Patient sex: F
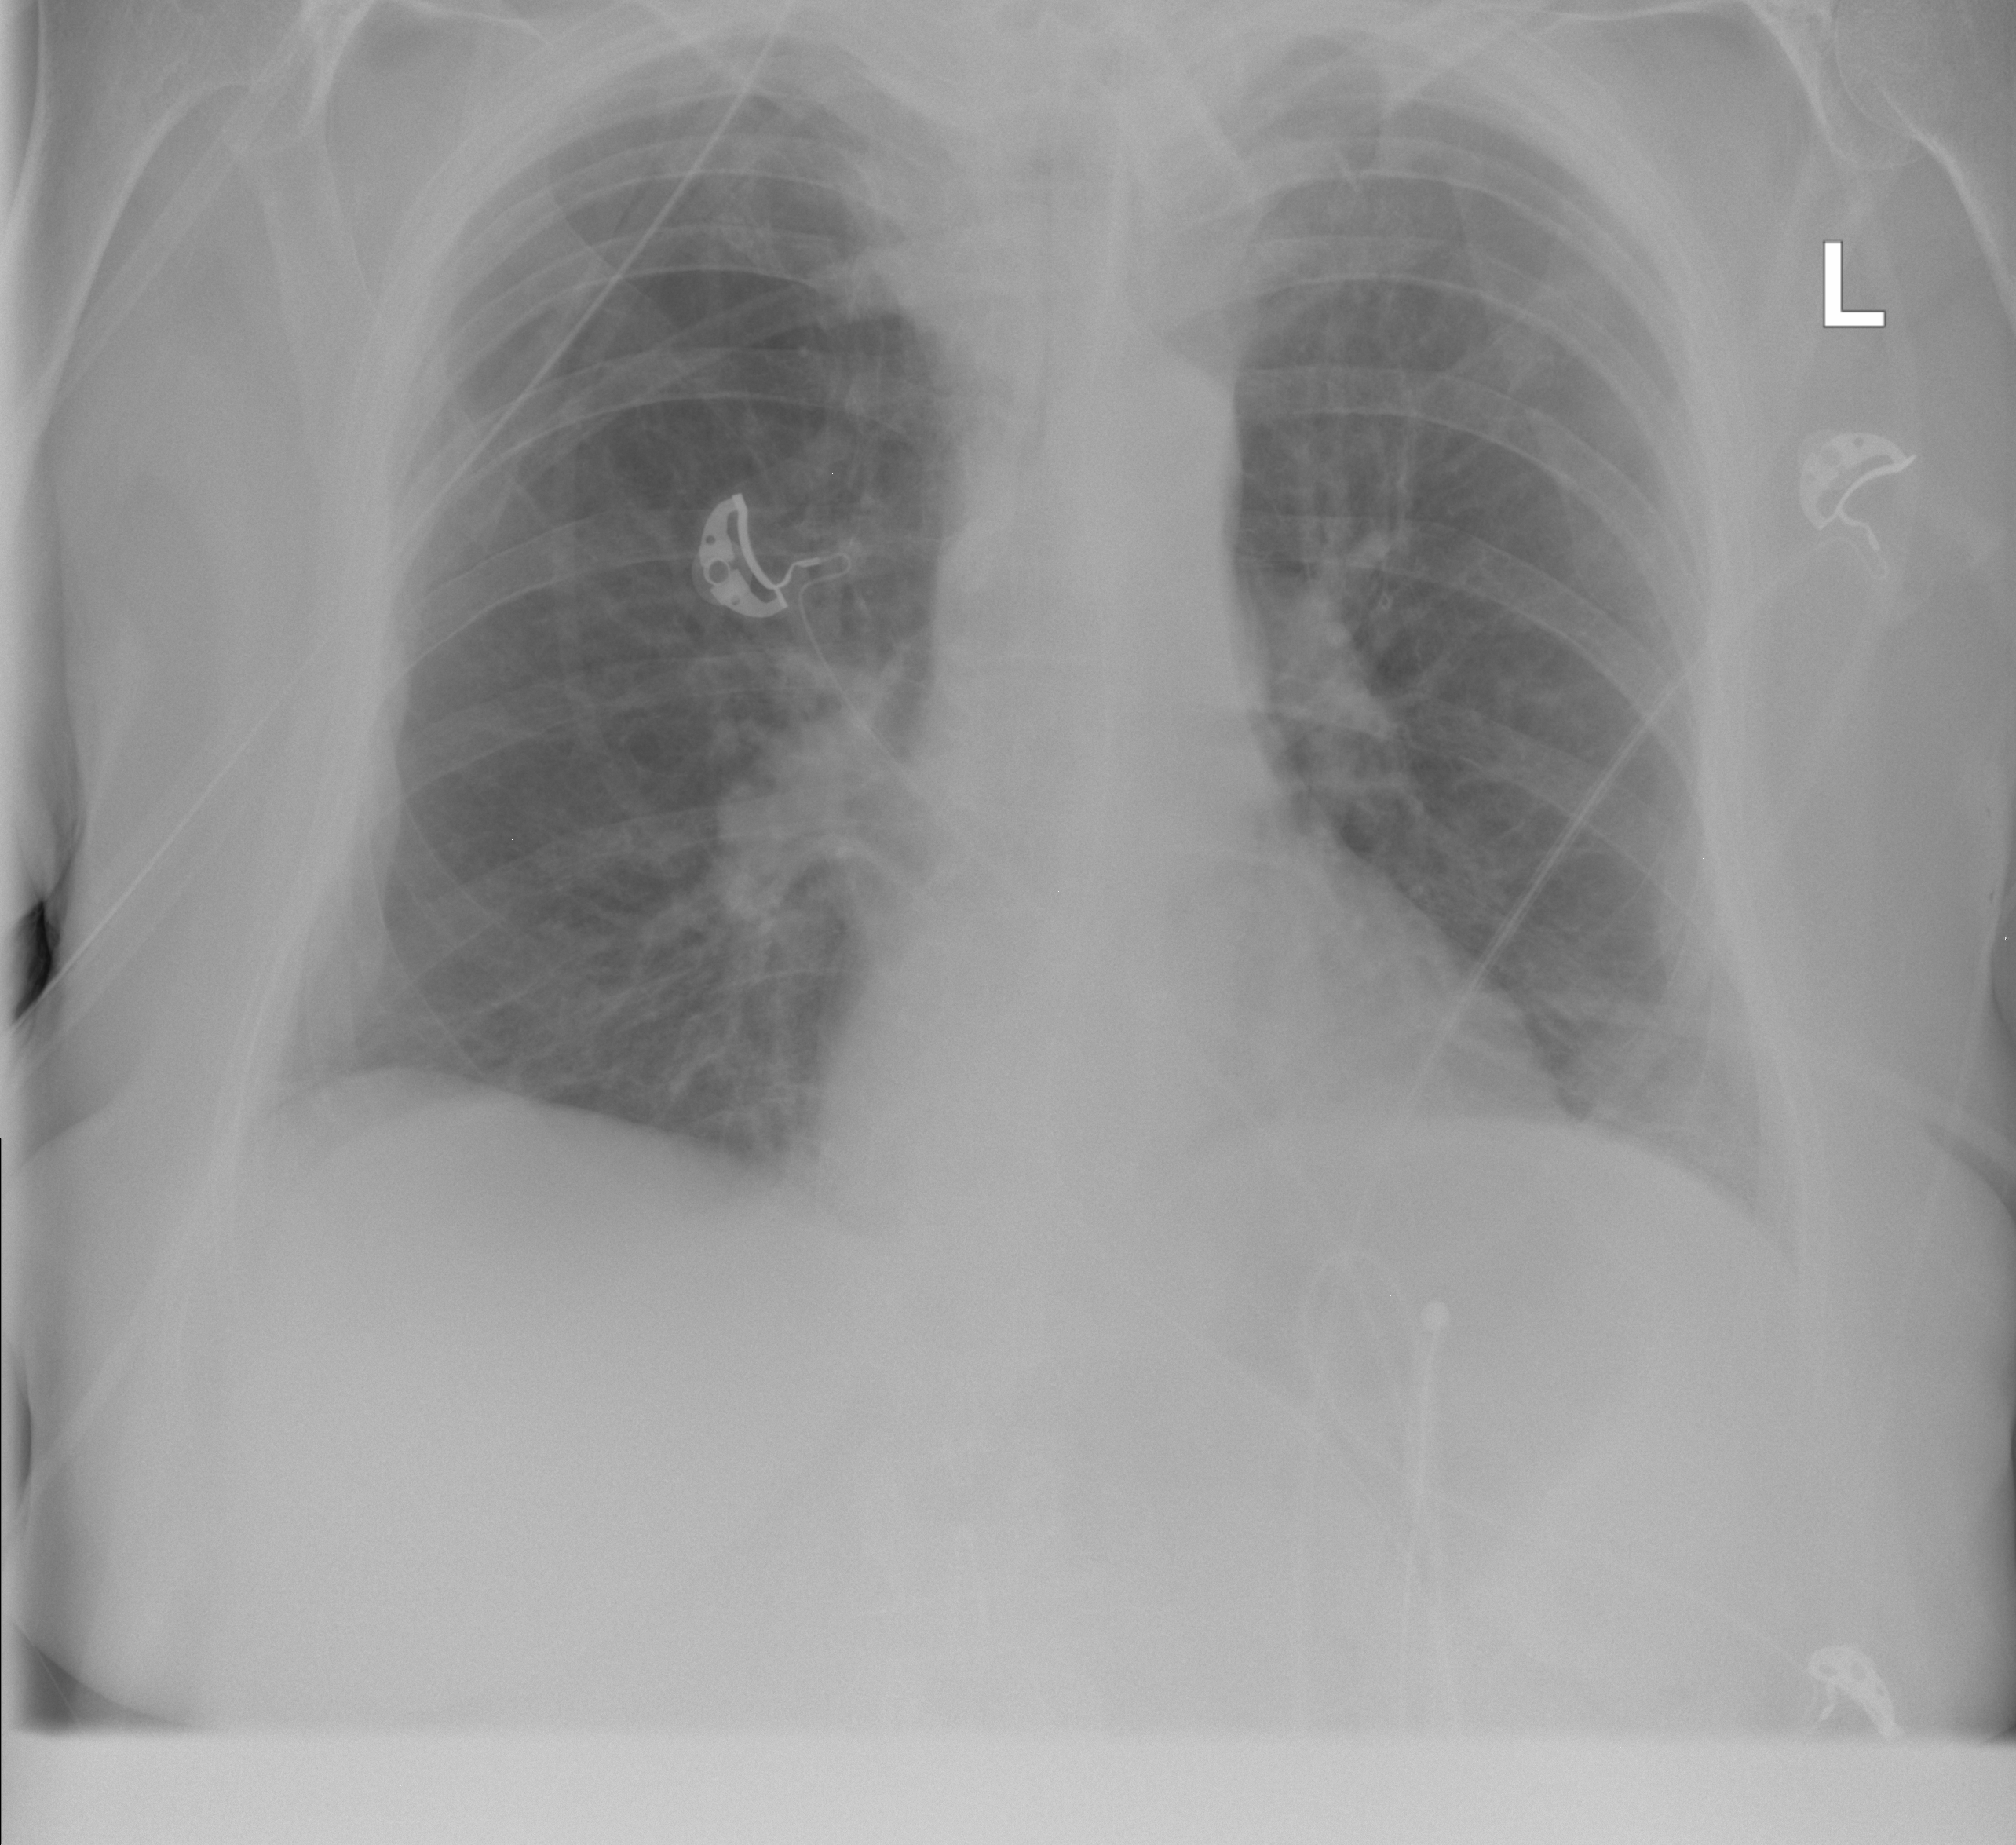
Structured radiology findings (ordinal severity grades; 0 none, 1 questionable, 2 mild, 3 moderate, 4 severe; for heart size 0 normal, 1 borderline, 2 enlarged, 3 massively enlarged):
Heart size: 0
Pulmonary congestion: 0
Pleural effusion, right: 0
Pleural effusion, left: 0
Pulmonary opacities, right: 0
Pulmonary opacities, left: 0
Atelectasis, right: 2
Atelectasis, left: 2